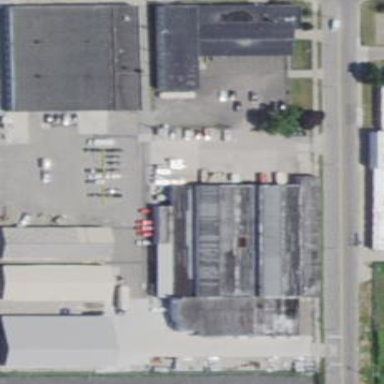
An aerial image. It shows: Industrial building.